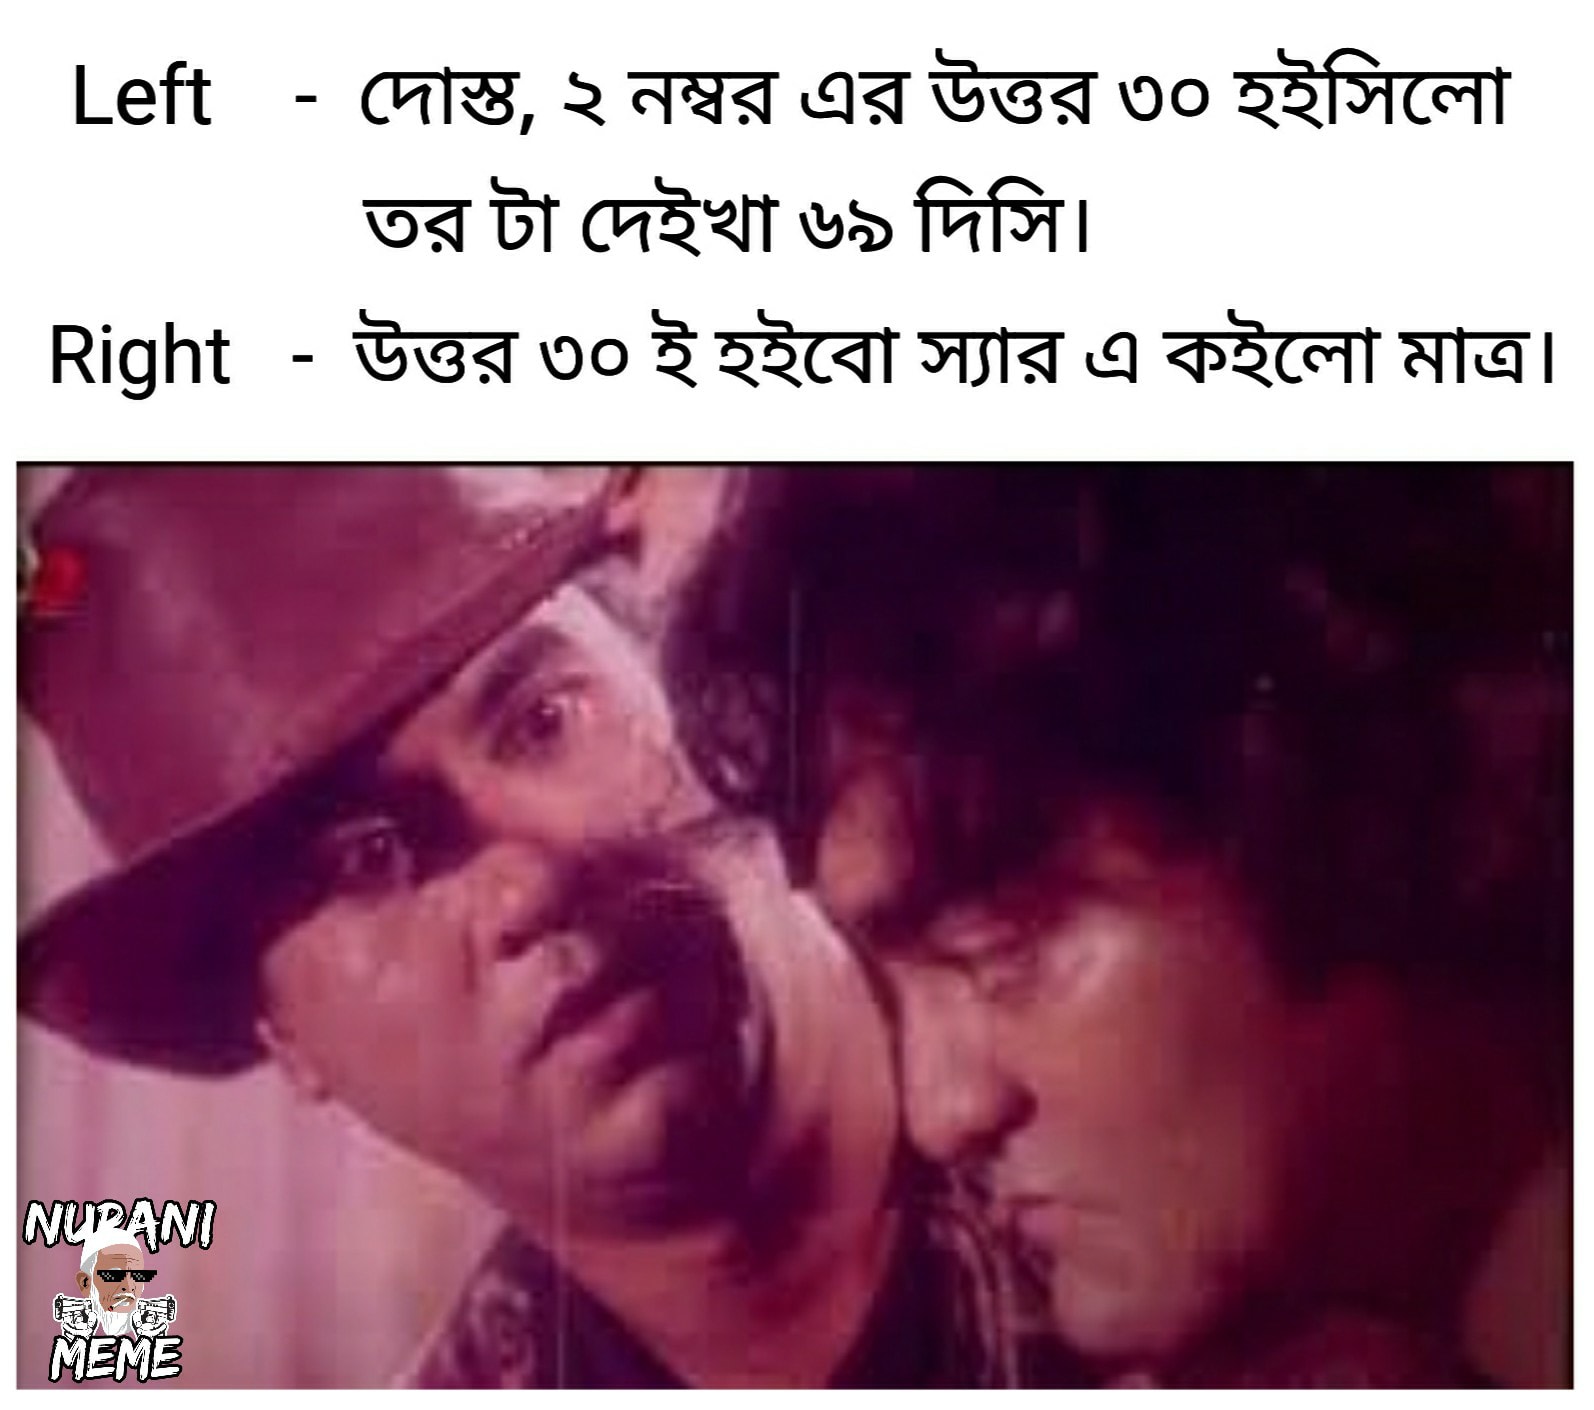
Caption: Left -  দোস্ত ,২ নম্বর এর উত্তর ৩০ হইসিলো তর টা দেইখা ৬৯ দিসি ।     Right -  উত্তর ৩০ ই হইবো স্যার এ কইলো মাত্র ।
Label: non-hate